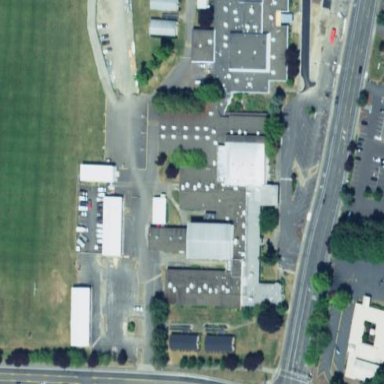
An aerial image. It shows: School building.